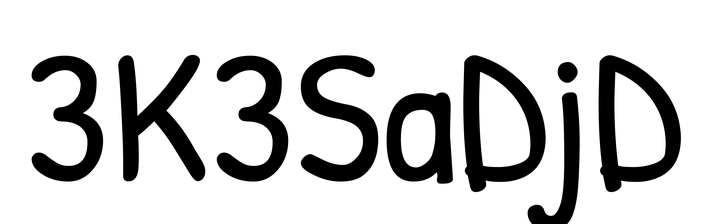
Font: PatrickHand-Regular